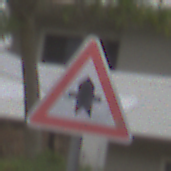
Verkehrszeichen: Vorfahrt
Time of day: Midday
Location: Outdoor (Urban)
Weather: Overcast
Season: NotSpecified
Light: Natural